Interaction volume radius: 10 \u00c5
Interaction volume height: 15 \u00c5
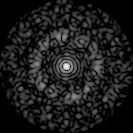
Disorder parameter: 0.851